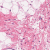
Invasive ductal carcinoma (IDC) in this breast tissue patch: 0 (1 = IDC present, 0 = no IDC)